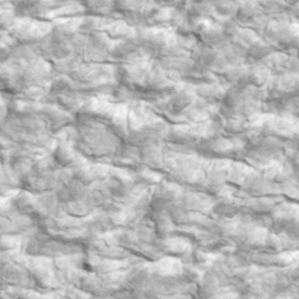
Label: non_frost